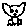
Label: cat